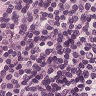
Metastatic tissue present: no